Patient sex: M
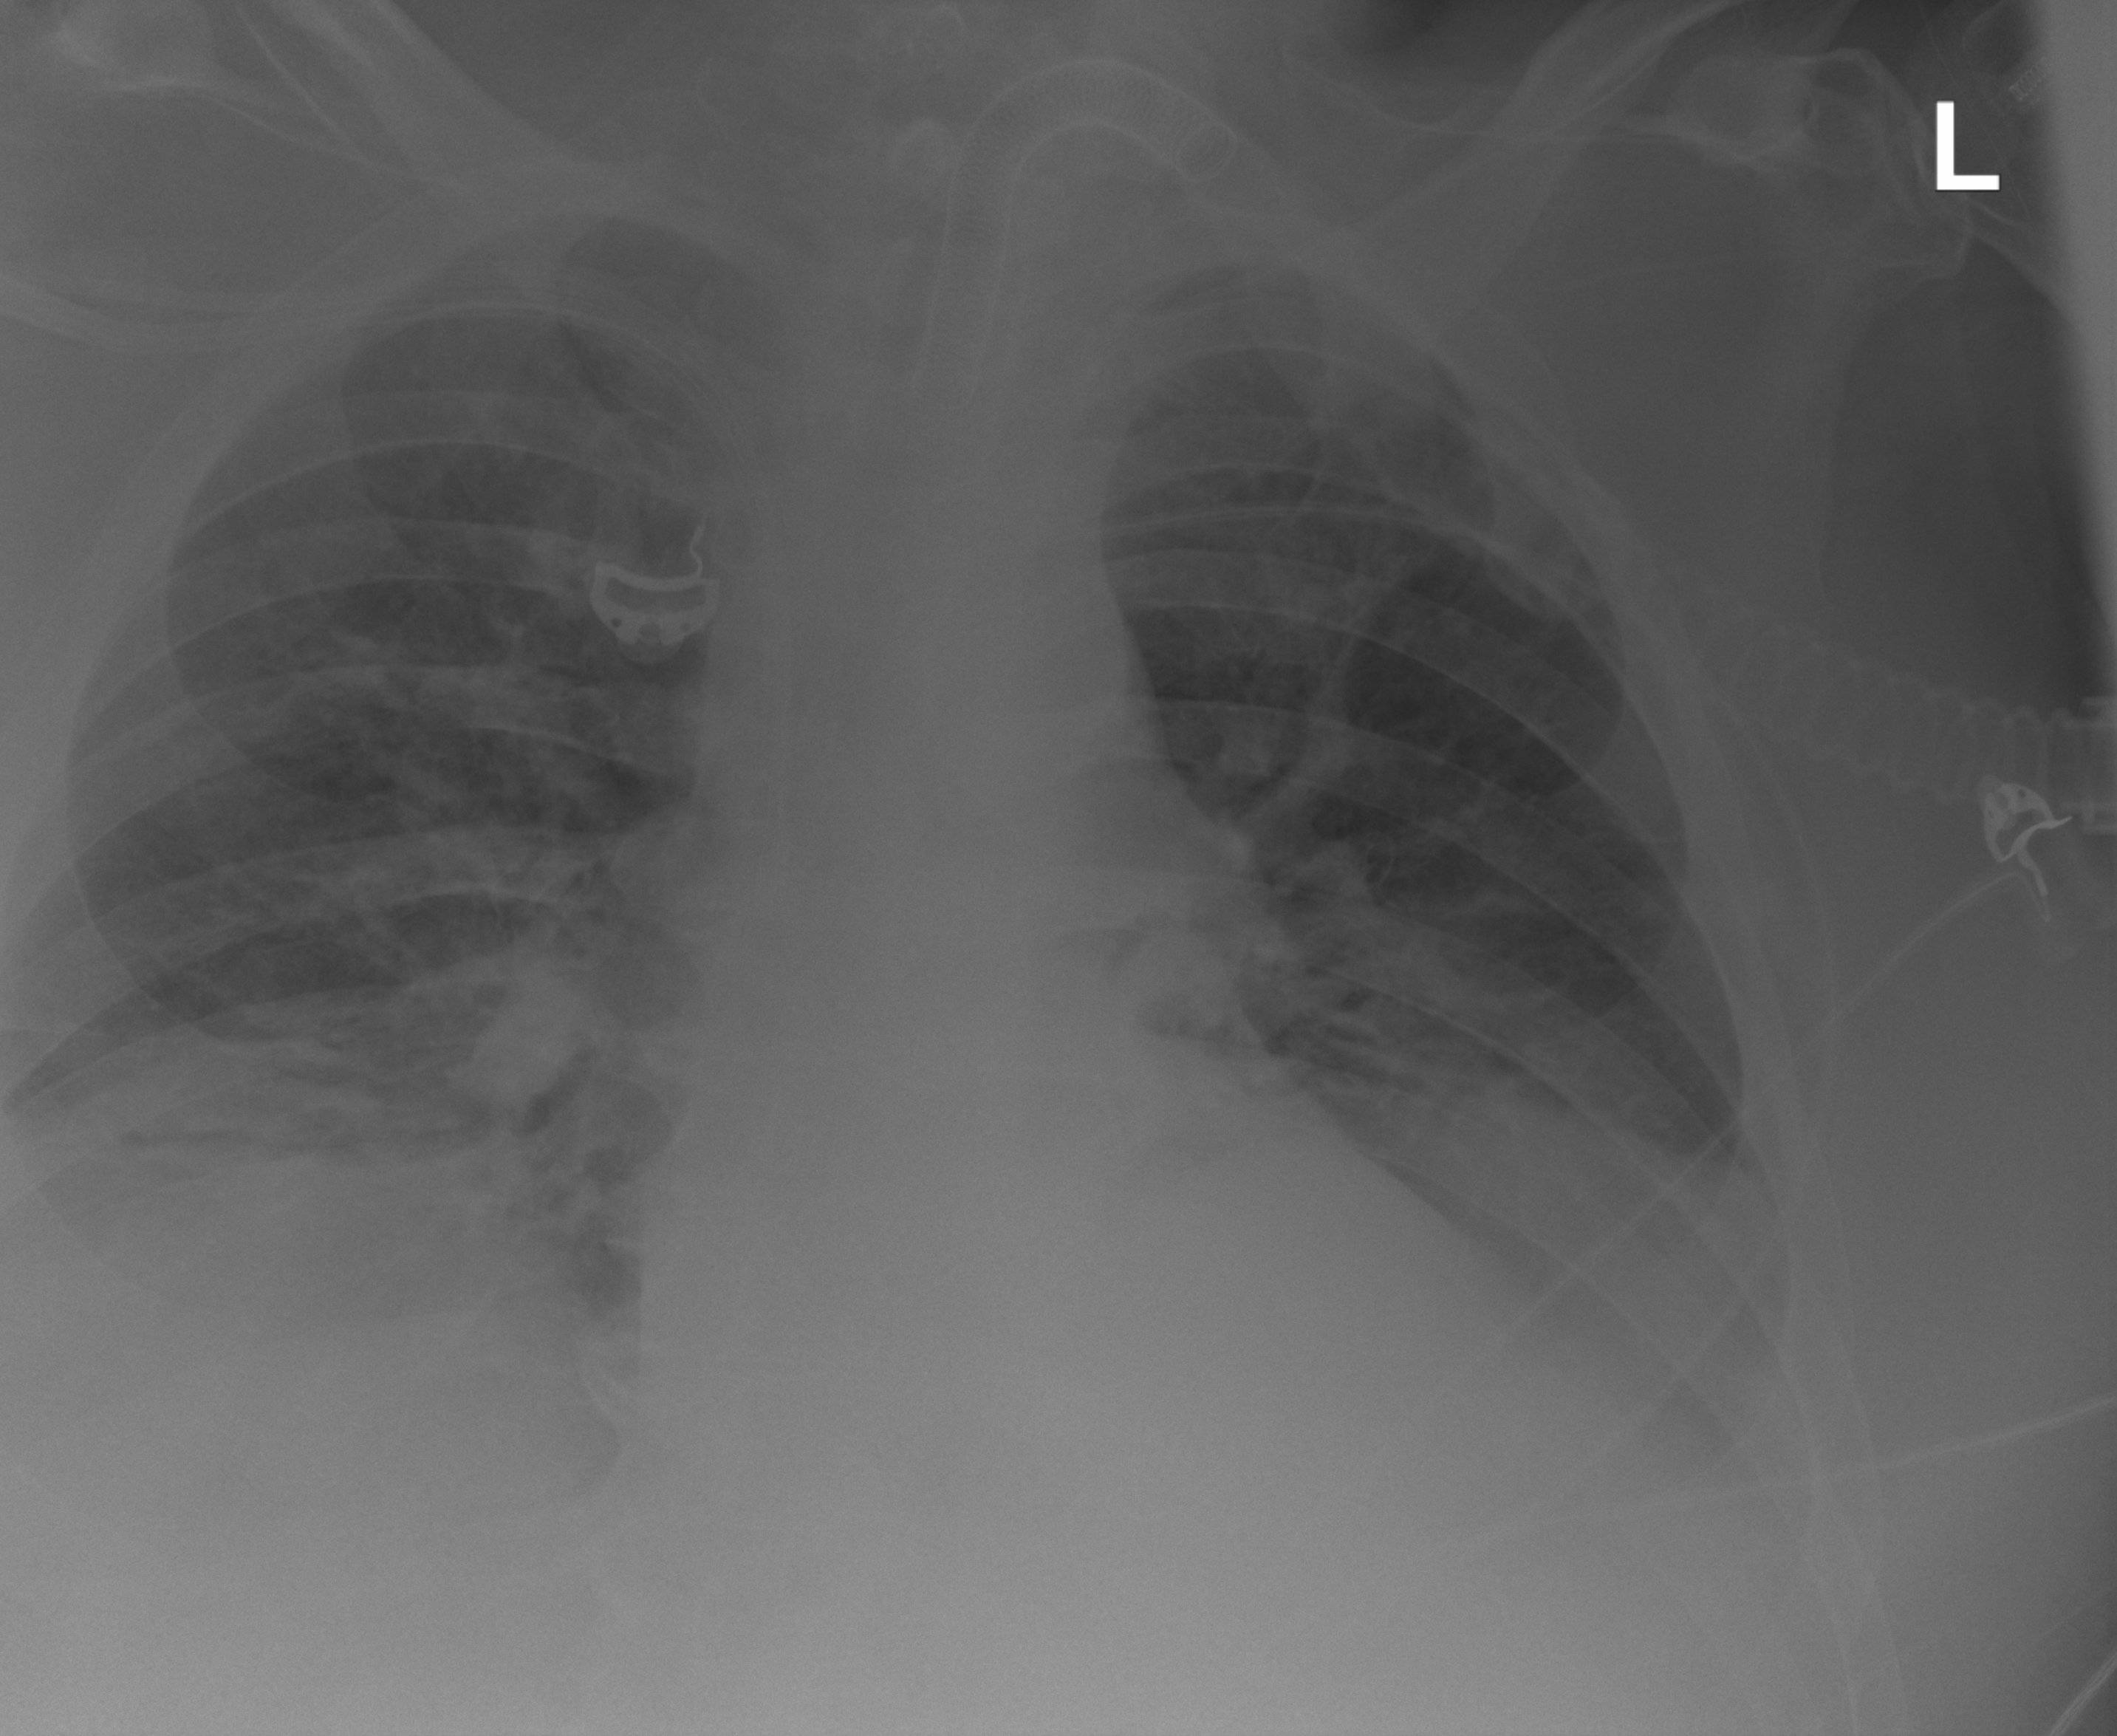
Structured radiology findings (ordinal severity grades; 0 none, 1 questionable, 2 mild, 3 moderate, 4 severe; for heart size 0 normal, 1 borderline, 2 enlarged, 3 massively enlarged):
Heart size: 1
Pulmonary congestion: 2
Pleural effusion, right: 2
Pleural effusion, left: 2
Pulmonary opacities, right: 1
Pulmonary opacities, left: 1
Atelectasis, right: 2
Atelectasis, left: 2